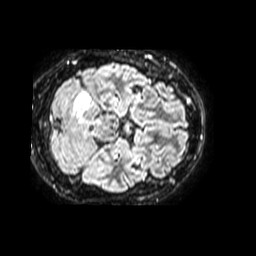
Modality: FLAIR
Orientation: axial
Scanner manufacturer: philips
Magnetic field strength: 1.5 T
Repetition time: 8 s
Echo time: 0.2884 s